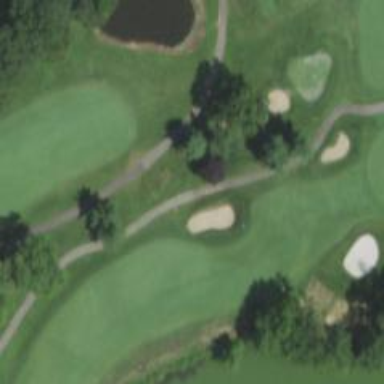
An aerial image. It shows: Pathway for golfing.